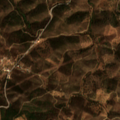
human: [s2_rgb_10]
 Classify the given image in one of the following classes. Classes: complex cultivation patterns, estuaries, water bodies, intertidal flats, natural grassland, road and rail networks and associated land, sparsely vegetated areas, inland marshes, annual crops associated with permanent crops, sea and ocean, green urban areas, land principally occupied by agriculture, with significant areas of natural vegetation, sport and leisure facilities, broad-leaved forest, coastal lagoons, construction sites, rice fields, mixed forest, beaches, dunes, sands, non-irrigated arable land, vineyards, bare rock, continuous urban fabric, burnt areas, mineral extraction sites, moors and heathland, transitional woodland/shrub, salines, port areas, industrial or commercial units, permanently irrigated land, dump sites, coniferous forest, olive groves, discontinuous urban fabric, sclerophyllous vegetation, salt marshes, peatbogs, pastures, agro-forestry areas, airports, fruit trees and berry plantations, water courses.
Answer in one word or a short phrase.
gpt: broad-leaved forest, transitional woodland/shrub